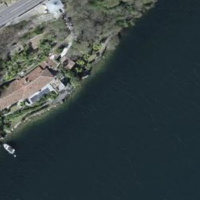
EUNIS habitat code: 14
Species observed at this site:
Salix alba